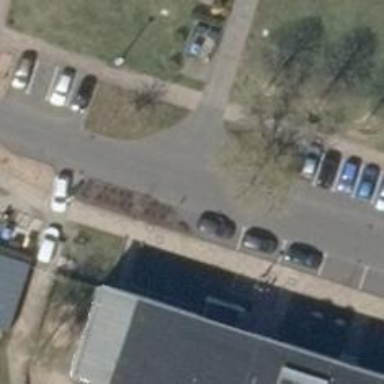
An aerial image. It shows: Perpendicular parking lane on residential road.